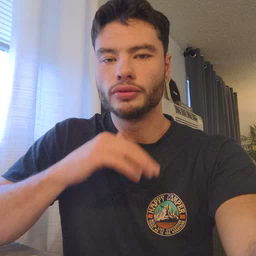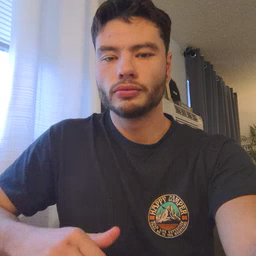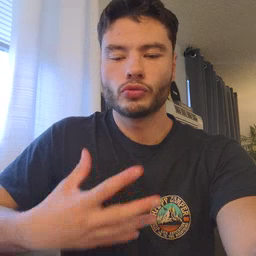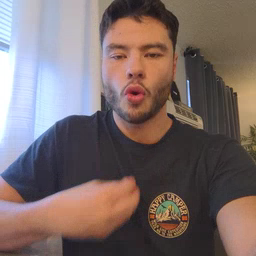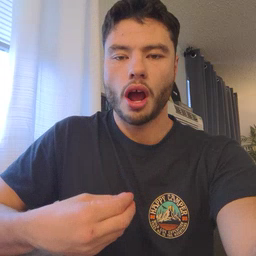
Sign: white